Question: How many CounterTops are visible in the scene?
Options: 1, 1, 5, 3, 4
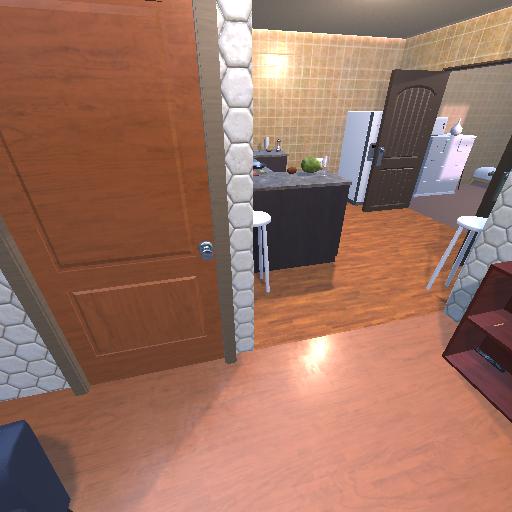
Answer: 1